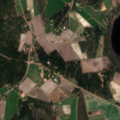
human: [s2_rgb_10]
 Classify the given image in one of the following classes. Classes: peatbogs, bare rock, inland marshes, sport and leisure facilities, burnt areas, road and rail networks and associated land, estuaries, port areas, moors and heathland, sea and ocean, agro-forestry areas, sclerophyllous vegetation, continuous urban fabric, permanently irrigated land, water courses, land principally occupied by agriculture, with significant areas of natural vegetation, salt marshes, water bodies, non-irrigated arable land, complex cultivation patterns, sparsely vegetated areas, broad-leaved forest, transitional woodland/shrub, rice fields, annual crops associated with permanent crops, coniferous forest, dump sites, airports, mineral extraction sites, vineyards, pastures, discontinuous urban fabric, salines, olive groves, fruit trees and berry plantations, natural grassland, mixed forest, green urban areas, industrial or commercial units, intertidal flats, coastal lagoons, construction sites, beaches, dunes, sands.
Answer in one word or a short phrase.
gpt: non-irrigated arable land, coniferous forest, mixed forest